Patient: sex M, age 46
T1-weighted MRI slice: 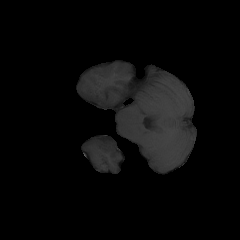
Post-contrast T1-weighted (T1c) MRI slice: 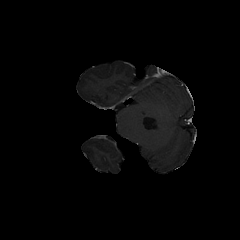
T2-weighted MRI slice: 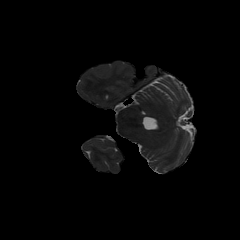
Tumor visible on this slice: no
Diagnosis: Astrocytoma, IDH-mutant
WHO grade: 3